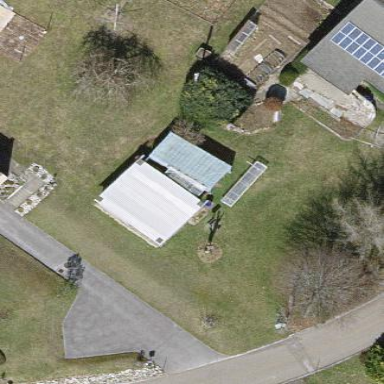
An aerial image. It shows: Simple house.